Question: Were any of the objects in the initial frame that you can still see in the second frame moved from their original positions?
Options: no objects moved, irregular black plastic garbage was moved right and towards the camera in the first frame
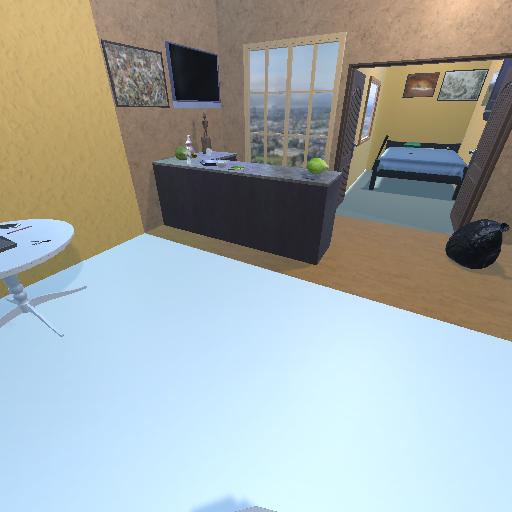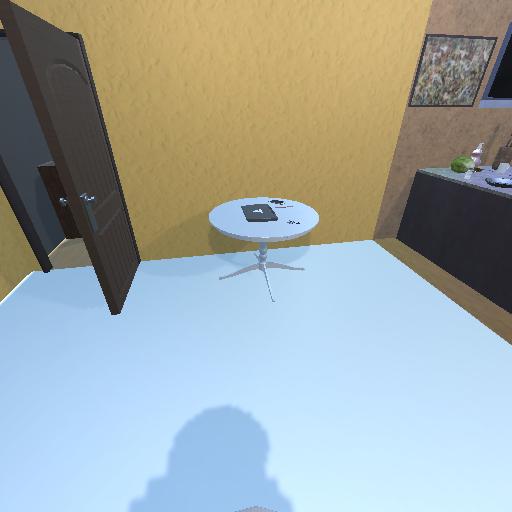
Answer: no objects moved